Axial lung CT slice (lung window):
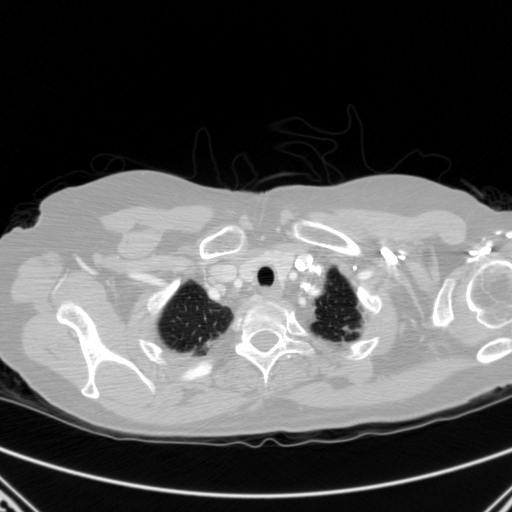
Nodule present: no